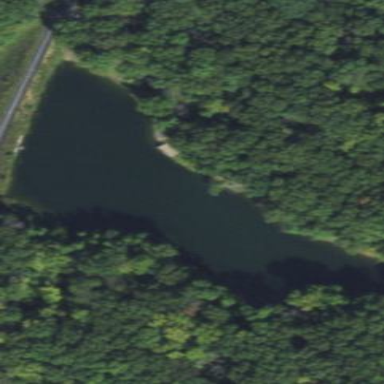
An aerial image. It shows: Serene lake.